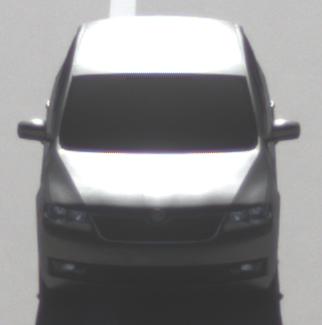
Make: Skoda
Model: Rapid Spaceback 1.2 TSI
Detailed model: Rapid Spaceback
Model produced from: 2013/10
Model produced until: 2015/04
Doors: 5
Color: gray
Road condition: dry road
Daytime: morning or afternoon
Contrast: high contrast